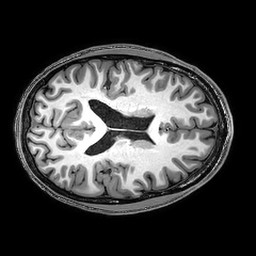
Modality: T1w
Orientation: axial
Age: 21
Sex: male
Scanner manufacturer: philips
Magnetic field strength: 3 T
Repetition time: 0.008413 s
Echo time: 0.00388 s